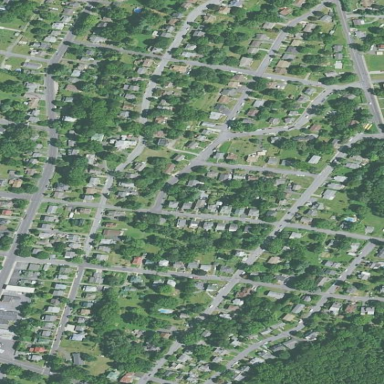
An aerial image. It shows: Residential area within neighborhood.